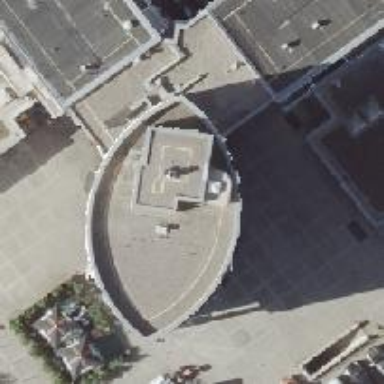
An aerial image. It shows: Building with flat roof.